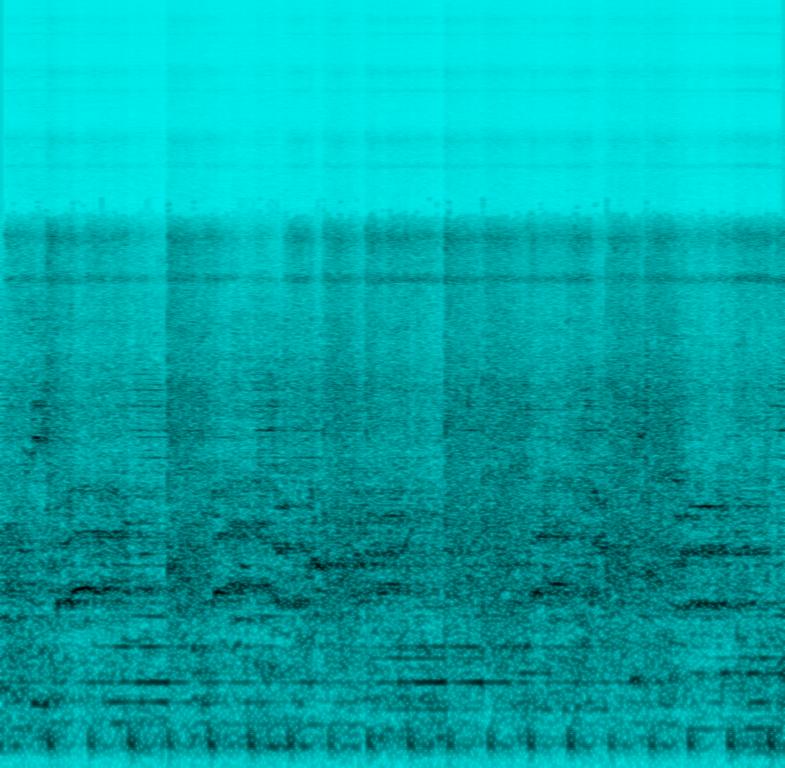
This piece is a live performance of dancers playing the tambourine over a rock music piece in the background. The background piece has a female vocal and an electric guitar both in the major scale. A loud drum backing can also be heard.